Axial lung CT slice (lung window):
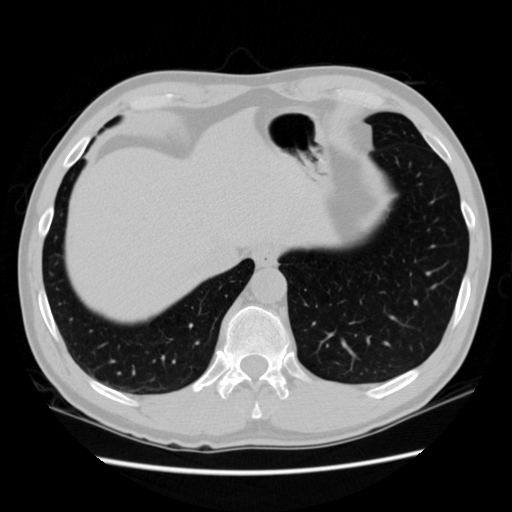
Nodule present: no